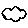
Label: cloud